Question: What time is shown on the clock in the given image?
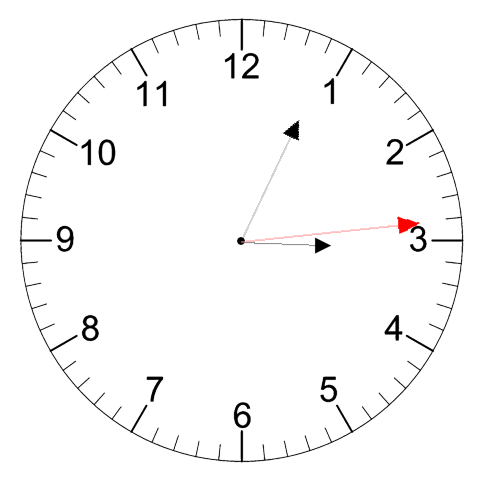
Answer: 03:04:14